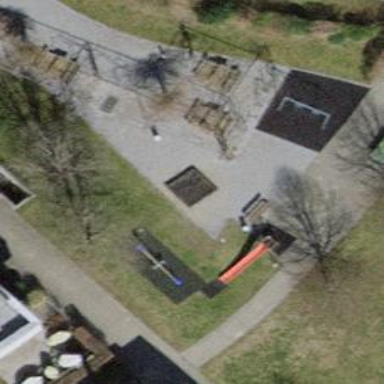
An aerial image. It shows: Playground area for leisure land.